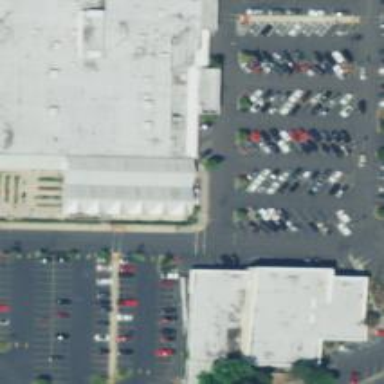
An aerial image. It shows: Parking space is available.